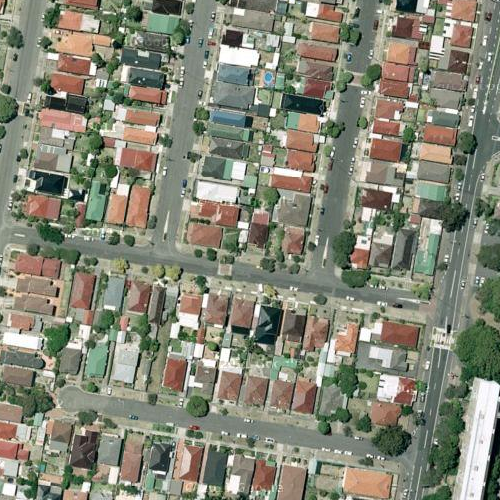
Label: sydney